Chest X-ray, AP view. Patient: 60 years old, sex M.
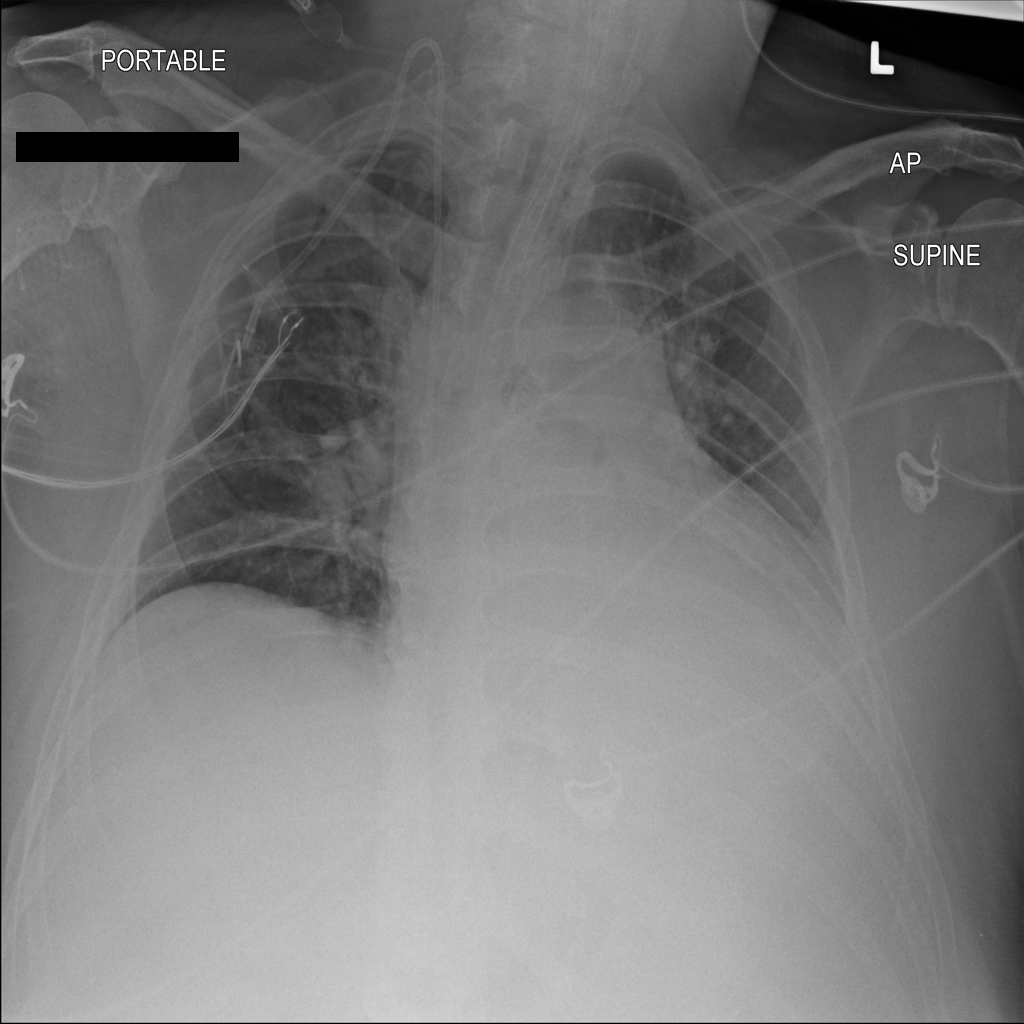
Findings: Atelectasis, Cardiomegaly